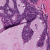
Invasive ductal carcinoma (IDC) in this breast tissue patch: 0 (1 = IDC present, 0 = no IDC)